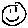
Label: smiley face